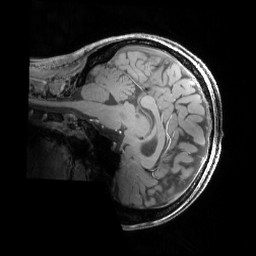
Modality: MP2RAGE
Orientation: sagittal